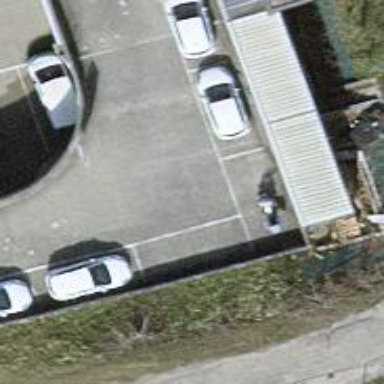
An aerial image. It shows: Asphalt parking aisle road.